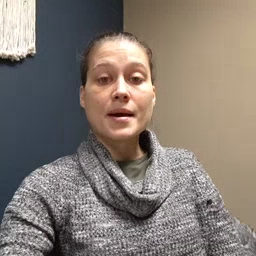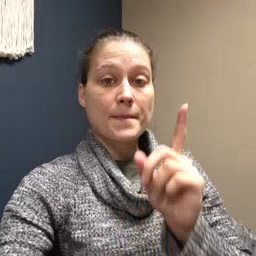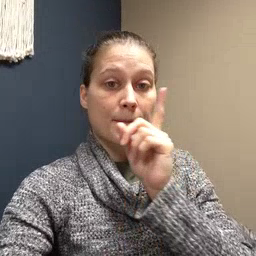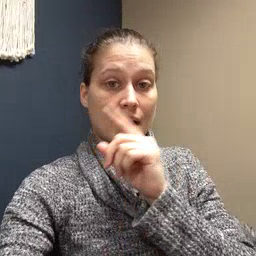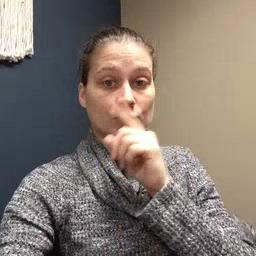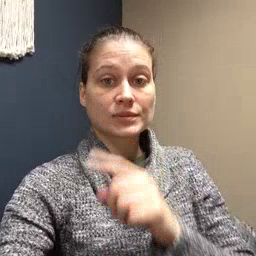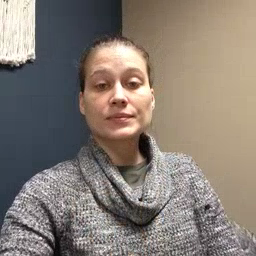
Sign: mouse